Breast ultrasound image
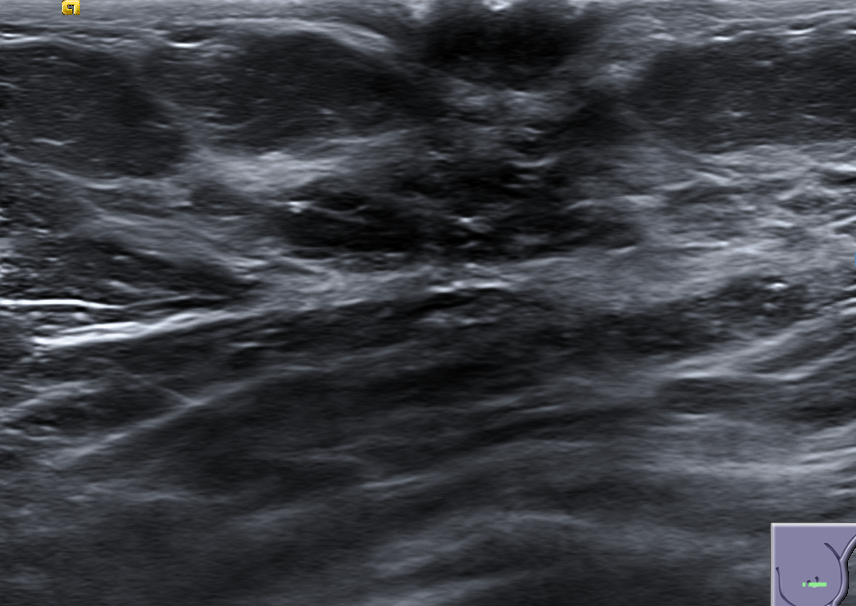
Diagnosis: normal